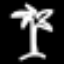
Label: palm tree